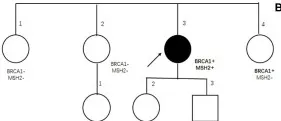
Family pedigree and germline mutations identified in the index patient. (A) Family pedigree. The index patient is indicated with an arrow, and the circle filled with black color denotes endometrial cancer.
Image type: pathology (giemsa)